Question: I'm trying to implement this subtraction method

Problem is when I try to use it it give me an error here's my code
'''
public Point subtract( Point p1, Point p2) {
Point p3 = new Point();
p3 = p1 - p2; ////getting error here
return p3;
}
public int isHorizonatalCollision(Objects object) {
int tru = 0;
int leftColli = 1;
Point eqp;
eqp = subtract(posi(), nposi());
if (eqp == objposi(object) )
{
return leftColli;
}
return tru;
}
'''
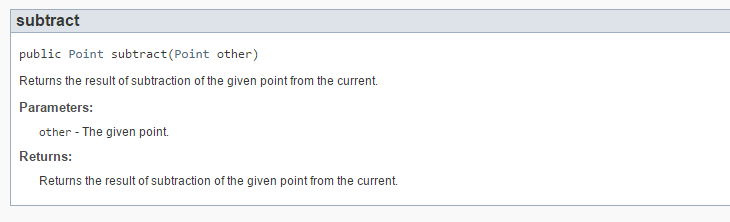
Answer: '''
public static Point subtract(Point p1, Point p2) {
return new Point(p1.x - p2.x, p1.y - p2.y);
}
'''
Or
'''
public static Point subtract(Point p1, Point p2) {
return new Point(p1.getX() - p2.getX(), p1.getY() - p2.getY());
}
'''